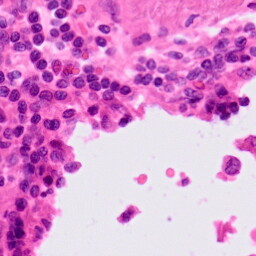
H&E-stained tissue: Lung